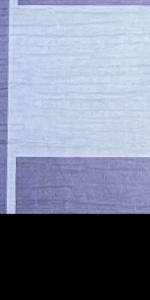
Label: Empty